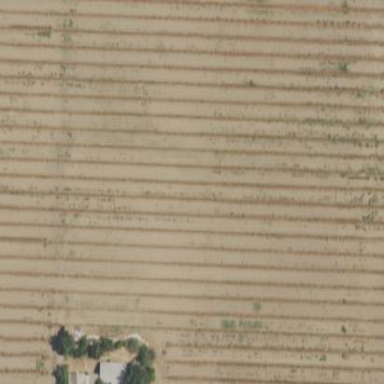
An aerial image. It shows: Orchard with field cropland.